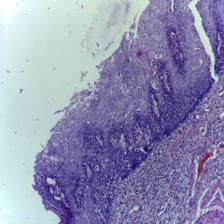
Diagnosis: Normal